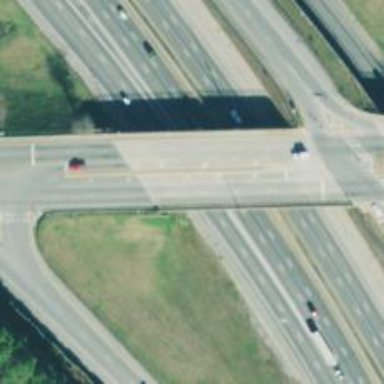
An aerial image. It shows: Secondary road with bridge.